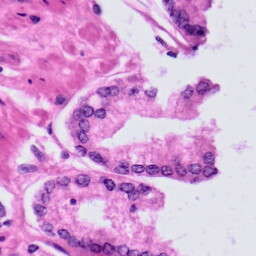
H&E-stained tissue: Prostate